Question: I want to be able to show a hyperlink in a RichTextBlock element, but I also want it to look right. The closest I've been able to get to is this:

The XAML for this is pasted below - essentially, I use 'InlineUIElement' and I edited the resource to remove all the crud around the button. Am I missing something? Is the only real way to solve this is to roll my own hyperlink?
Here's the XAML for the rich text block:
'''
<RichTextBlock VerticalAlignment="Center" HorizontalAlignment="Center" FontSize="14">
<Paragraph>I just want this
<InlineUIContainer>
<HyperlinkButton Style="{StaticResource HyperlinkButtonStyle1}">Hyperlink</HyperlinkButton>
</InlineUIContainer>
to not look like crap
</Paragraph>
</RichTextBlock>
'''
And here's the XAML for the nuked resource:
'''
<Style x:Key="HyperlinkButtonStyle1" TargetType="HyperlinkButton">
<Setter Property="Foreground" Value="{StaticResource HyperlinkForegroundThemeBrush}"/>
<Setter Property="Background" Value="{StaticResource HyperlinkButtonBackgroundThemeBrush}"/>
<!--<Setter Property="BorderBrush" Value="{StaticResource HyperlinkButtonBorderThemeBrush}"/>-->
<Setter Property="BorderThickness" Value="0"/>
<Setter Property="Padding" Value="0"/>
<Setter Property="HorizontalAlignment" Value="Left"/>
<Setter Property="VerticalAlignment" Value="Bottom"/>
<Setter Property="FontFamily" Value="Global User Interface"/>
<Setter Property="FontSize" Value="14"/>
<Setter Property="Template">
<Setter.Value>
<ControlTemplate TargetType="HyperlinkButton">
<Grid>
<VisualStateManager.VisualStateGroups>
<VisualStateGroup x:Name="CommonStates">
<VisualState x:Name="Normal"/>
<VisualState x:Name="PointerOver">
<Storyboard>
<ObjectAnimationUsingKeyFrames Storyboard.TargetProperty="Foreground" Storyboard.TargetName="ContentPresenter">
<DiscreteObjectKeyFrame KeyTime="0" Value="{StaticResource HyperlinkPointerOverForegroundThemeBrush}"/>
</ObjectAnimationUsingKeyFrames>
</Storyboard>
</VisualState>
<VisualState x:Name="Pressed">
<Storyboard>
<ObjectAnimationUsingKeyFrames Storyboard.TargetProperty="Foreground" Storyboard.TargetName="ContentPresenter">
<DiscreteObjectKeyFrame KeyTime="0" Value="{StaticResource HyperlinkPressedForegroundThemeBrush}"/>
</ObjectAnimationUsingKeyFrames>
</Storyboard>
</VisualState>
<VisualState x:Name="Disabled">
<Storyboard>
<ObjectAnimationUsingKeyFrames Storyboard.TargetProperty="Foreground" Storyboard.TargetName="ContentPresenter">
<DiscreteObjectKeyFrame KeyTime="0" Value="{StaticResource HyperlinkDisabledThemeBrush}"/>
</ObjectAnimationUsingKeyFrames>
</Storyboard>
</VisualState>
</VisualStateGroup>
<VisualStateGroup x:Name="FocusStates">
<VisualState x:Name="Focused">
<Storyboard>
<DoubleAnimation Duration="0" To="1" Storyboard.TargetProperty="Opacity" Storyboard.TargetName="FocusVisualWhite"/>
<DoubleAnimation Duration="0" To="1" Storyboard.TargetProperty="Opacity" Storyboard.TargetName="FocusVisualBlack"/>
</Storyboard>
</VisualState>
<VisualState x:Name="Unfocused"/>
<VisualState x:Name="PointerFocused"/>
</VisualStateGroup>
</VisualStateManager.VisualStateGroups>
<Border x:Name="Border" BorderBrush="{TemplateBinding BorderBrush}" BorderThickness="{TemplateBinding BorderThickness}" Background="{TemplateBinding Background}" VerticalAlignment="Bottom">
<ContentPresenter x:Name="ContentPresenter" ContentTemplate="{TemplateBinding ContentTemplate}" ContentTransitions="{TemplateBinding ContentTransitions}" Content="{TemplateBinding Content}" HorizontalAlignment="{TemplateBinding HorizontalContentAlignment}" Margin="0" VerticalAlignment="Bottom"/>
</Border>
<Rectangle x:Name="FocusVisualWhite" IsHitTestVisible="False" Opacity="0" StrokeDashOffset="1.5" StrokeEndLineCap="Square" Stroke="{StaticResource FocusVisualWhiteStrokeThemeBrush}" StrokeDashArray="1,1"/>
<Rectangle x:Name="FocusVisualBlack" IsHitTestVisible="False" Opacity="0" StrokeDashOffset="0.5" StrokeEndLineCap="Square" Stroke="{StaticResource FocusVisualBlackStrokeThemeBrush}" StrokeDashArray="1,1"/>
</Grid>
</ControlTemplate>
</Setter.Value>
</Setter>
</Style>
'''
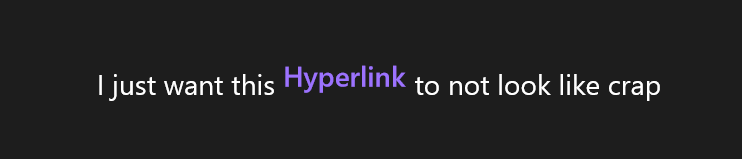
Answer: Have you tried looking at the 'TextButtonStyle' in StandardStyles.xaml included with the standard VS templates? You shouldn't have to create your own hyperlink. In metro you can entirely replace the template of a control, so there is no need to reproduce functionality when there is already a control with the functionality you want.
Edit:
I took the 'TextButtonStyle' template and changed the margin to 'Margin="3,-20,3,0"' and then added 'FontSize="14"'.
Now it looks like this:

The reason it was so far off is that the 'TextBlock' template on the 'TextBlock' in the 'TextButtonStyle' template looks like this:
'''
<Style x:Key="PageSubheaderTextStyle" TargetType="TextBlock" BasedOn="{StaticResource SubheaderTextStyle}">
<Setter Property="TextWrapping" Value="NoWrap"/>
<Setter Property="VerticalAlignment" Value="Bottom"/>
<Setter Property="Margin" Value="0,0,0,40"/>
</Style>
'''
Notice the margin. So to fix it we either had to create a negative margin on the parent (like I did) or simply change the margin on the 'PageSubheaderTextStyle'.